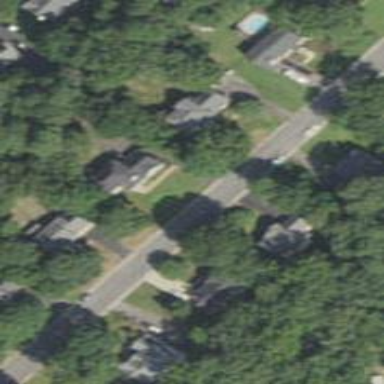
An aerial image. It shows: Driveway leading to service road.